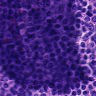
Metastatic tissue present: no